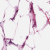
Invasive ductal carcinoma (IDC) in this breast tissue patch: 0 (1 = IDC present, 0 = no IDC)